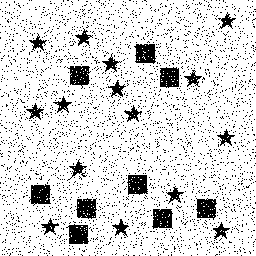
Squares: 9
Triangles: 0
Stars: 15
Total shapes: 24